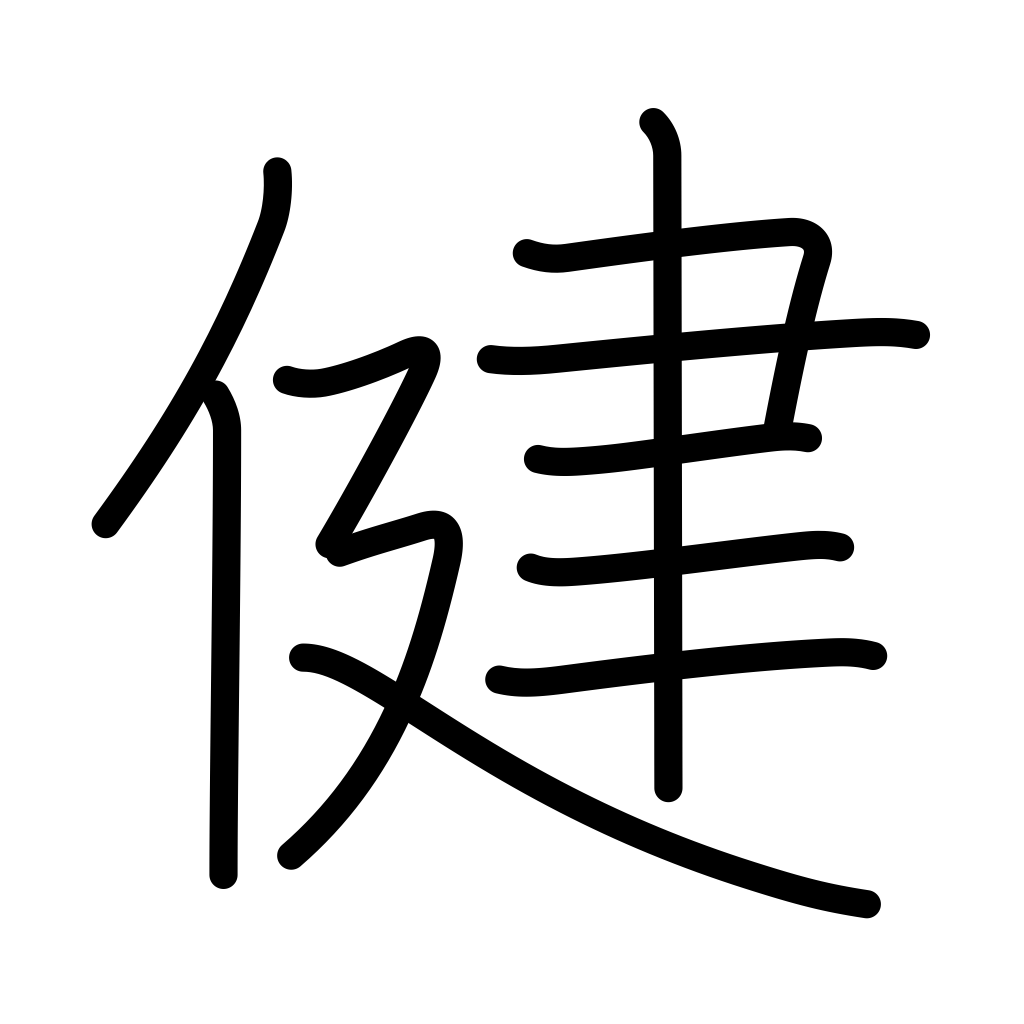
Meaning: healthy, health, strength, persistence